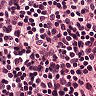
Metastatic tissue present: no